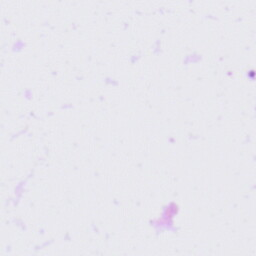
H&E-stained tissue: Tonsil